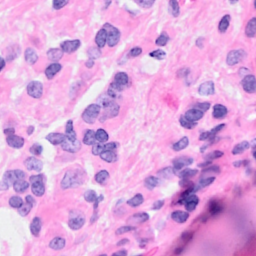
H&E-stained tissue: Breast